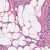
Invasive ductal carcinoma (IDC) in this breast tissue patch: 1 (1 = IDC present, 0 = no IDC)